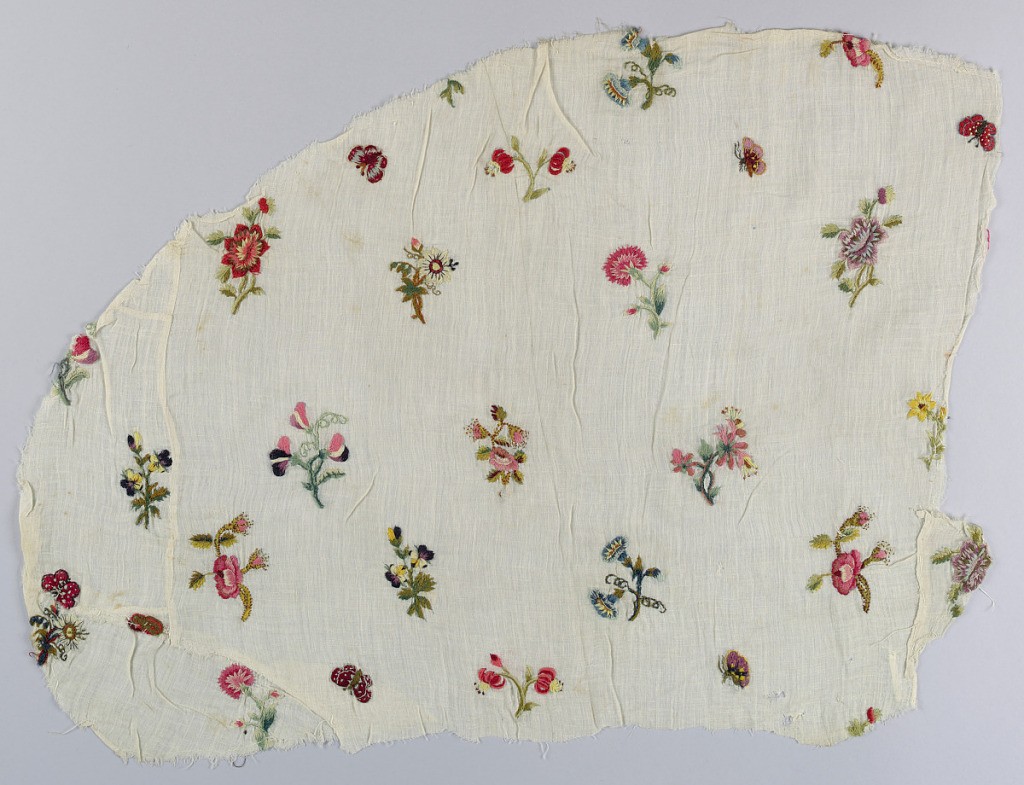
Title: Fragment
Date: early 19th century
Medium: crewel wool on cotton Technique: long and short satin, and stem stitch embroidery on plain weave
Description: Pieced fragment of sheer white muslin embroidered in small scale scattered designn of garden flowers and butterflies, in polychrome wools. Satin, long and short, stem stitches.